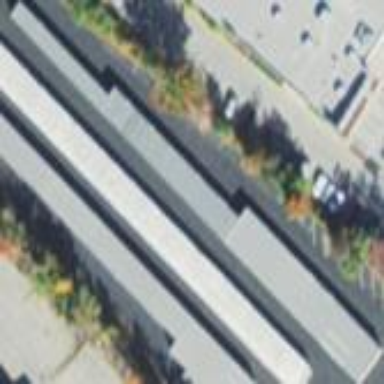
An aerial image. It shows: Storage building offering rental services.